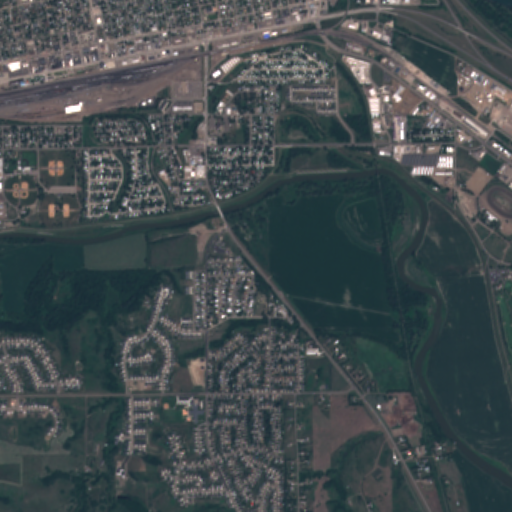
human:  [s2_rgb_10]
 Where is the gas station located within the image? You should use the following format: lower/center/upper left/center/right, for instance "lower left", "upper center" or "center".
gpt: The gas station is located in the upper left of the image.
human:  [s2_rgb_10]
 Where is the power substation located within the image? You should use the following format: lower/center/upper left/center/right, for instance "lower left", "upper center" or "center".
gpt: The power substation is located in the upper center of the image.
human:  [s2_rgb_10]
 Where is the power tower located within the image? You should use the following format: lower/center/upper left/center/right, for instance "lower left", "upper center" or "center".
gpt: The power tower is located in the lower right of the image.
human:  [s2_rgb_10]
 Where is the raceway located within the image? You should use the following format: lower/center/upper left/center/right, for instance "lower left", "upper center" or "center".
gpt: The raceway is located in the center right of the image.
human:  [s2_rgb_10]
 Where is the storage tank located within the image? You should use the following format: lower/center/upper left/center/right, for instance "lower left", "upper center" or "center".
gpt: The storage tank is located in the upper left of the image.
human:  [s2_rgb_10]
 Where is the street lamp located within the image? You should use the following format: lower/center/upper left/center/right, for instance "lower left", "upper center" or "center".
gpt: The street lamp is located in the upper right of the image.
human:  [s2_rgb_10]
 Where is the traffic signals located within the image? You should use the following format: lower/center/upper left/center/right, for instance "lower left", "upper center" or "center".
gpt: The traffic signals is located in the upper right of the image.
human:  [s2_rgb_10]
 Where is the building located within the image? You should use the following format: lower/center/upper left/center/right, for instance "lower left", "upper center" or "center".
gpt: There is no building in the image.